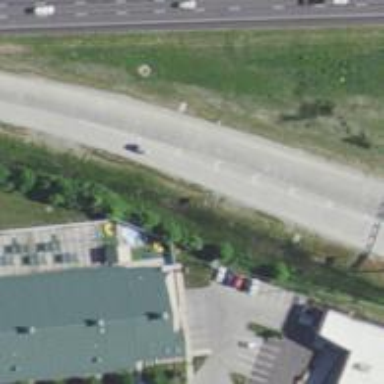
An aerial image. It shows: Motorway offramp.